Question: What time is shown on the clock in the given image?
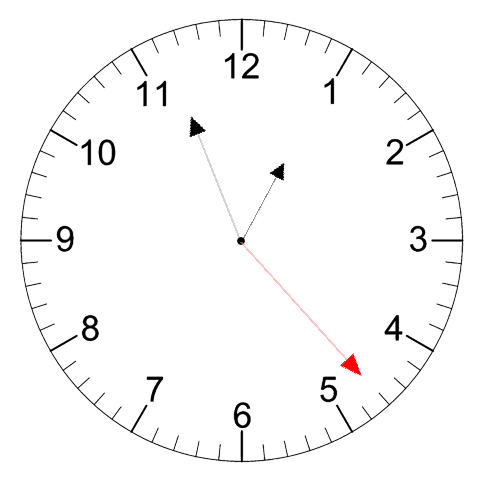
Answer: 12:56:23